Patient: sex M, age 38
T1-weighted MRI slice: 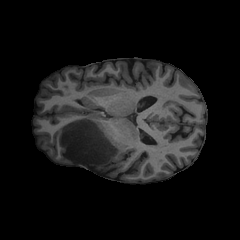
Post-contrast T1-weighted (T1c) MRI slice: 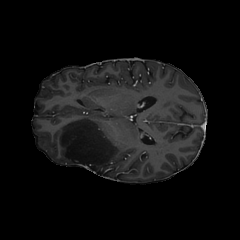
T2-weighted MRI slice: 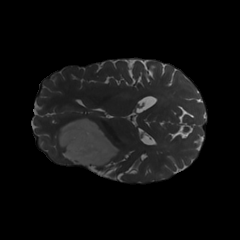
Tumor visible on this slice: yes
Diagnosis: Astrocytoma, IDH-mutant
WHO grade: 3